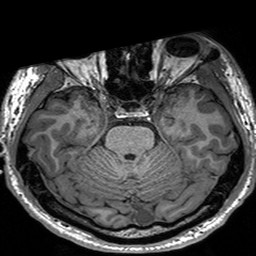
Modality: T1w
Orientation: coronal
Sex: male